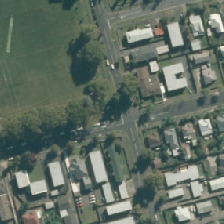
Land cover: urban_parkland